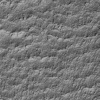
Atmospheric dust classification: not_dusty